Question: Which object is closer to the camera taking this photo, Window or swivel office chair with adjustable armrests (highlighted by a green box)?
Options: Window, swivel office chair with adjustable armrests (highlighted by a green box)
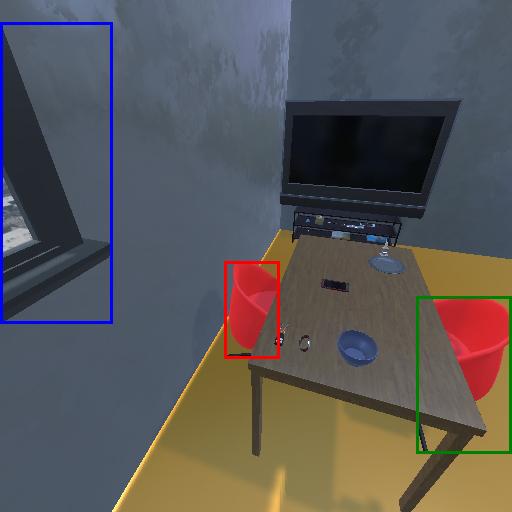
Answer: Window